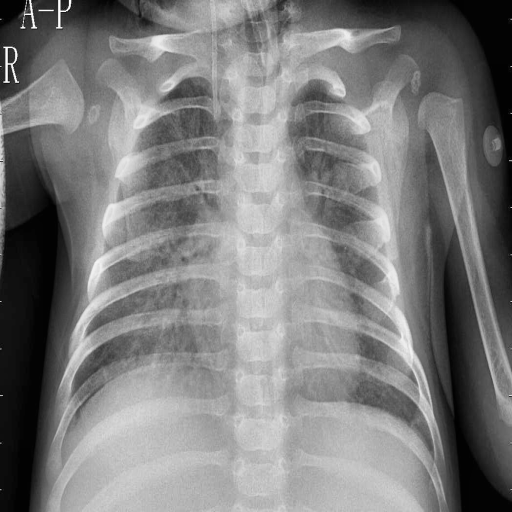
Finding: PNEUMONIA